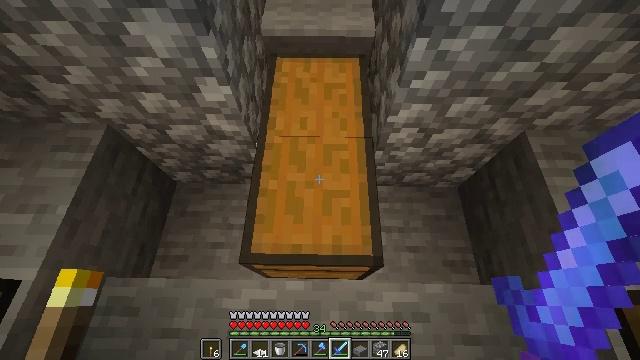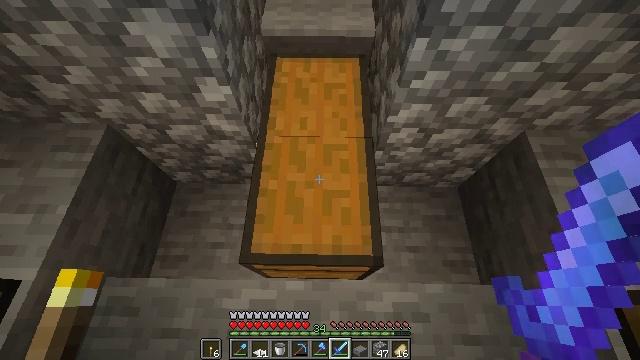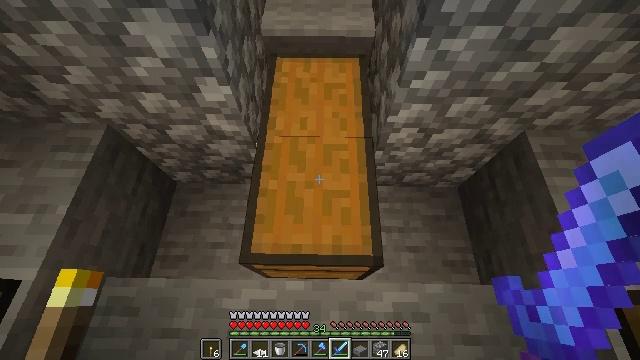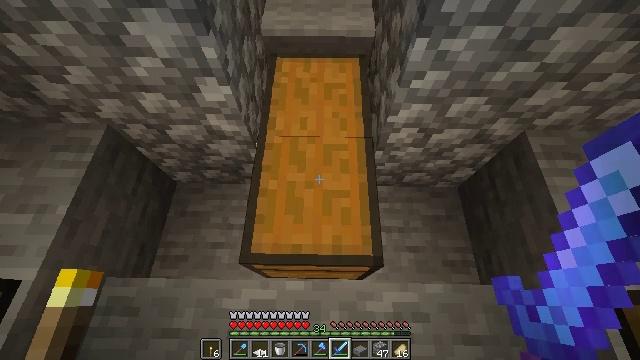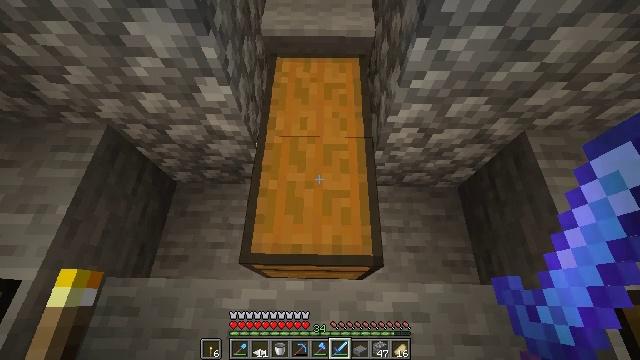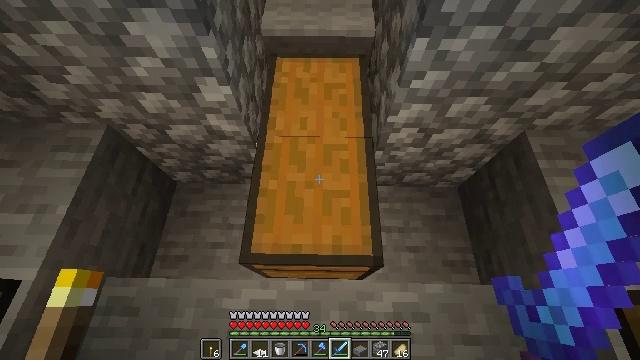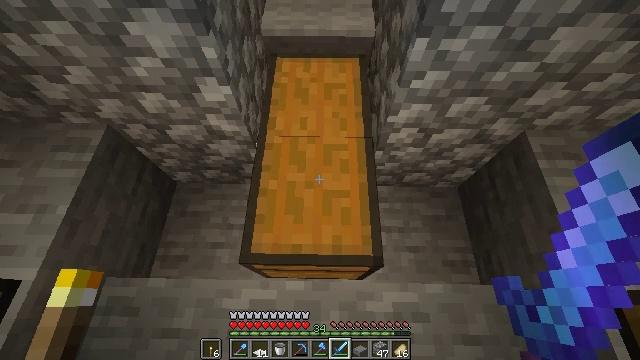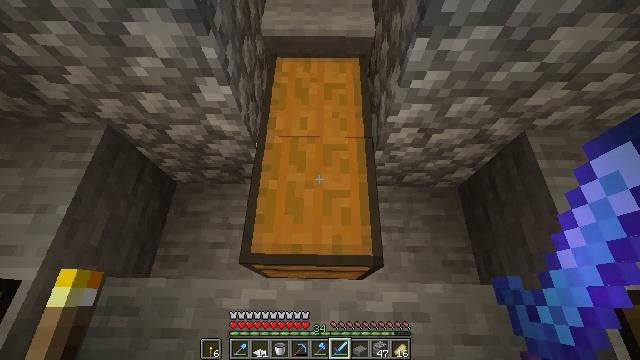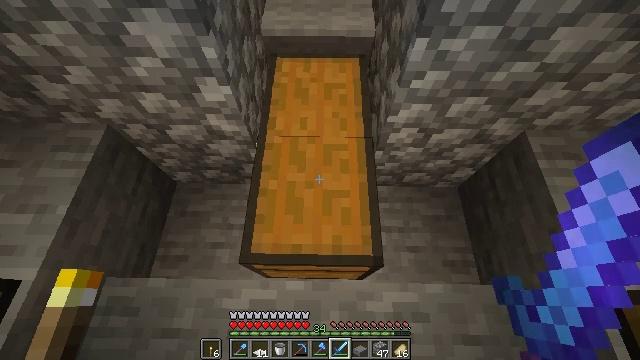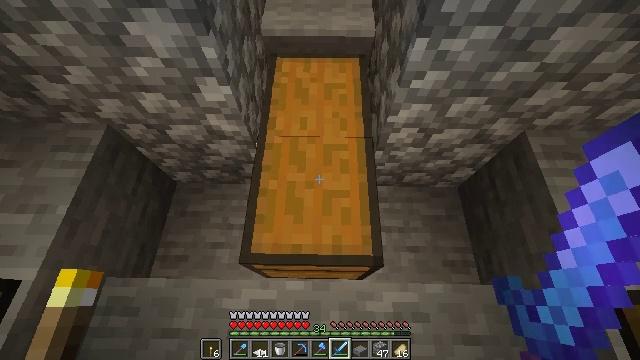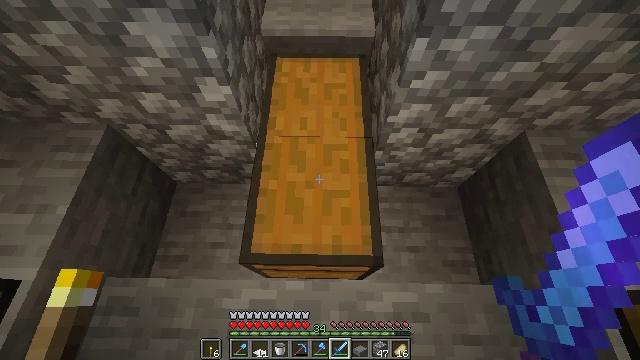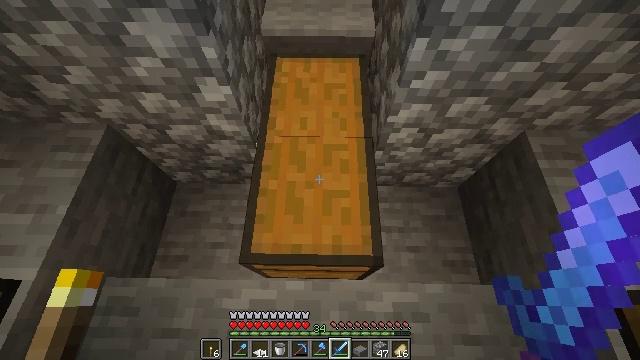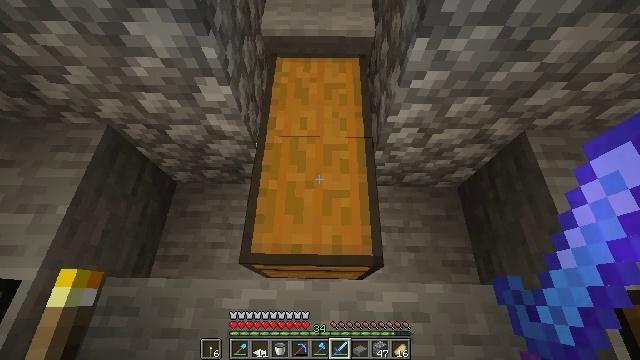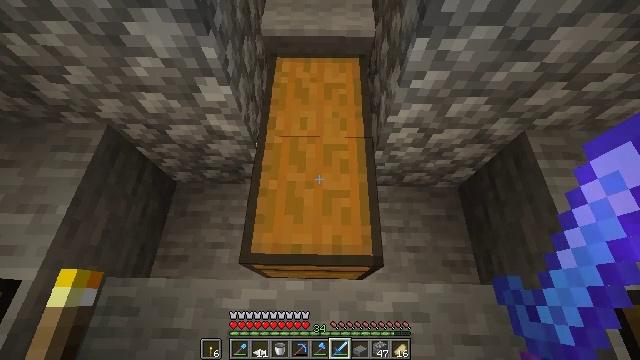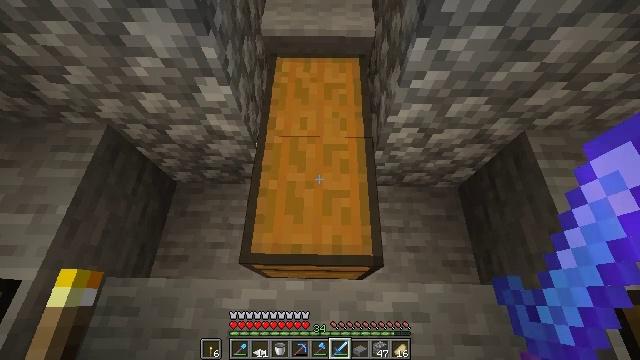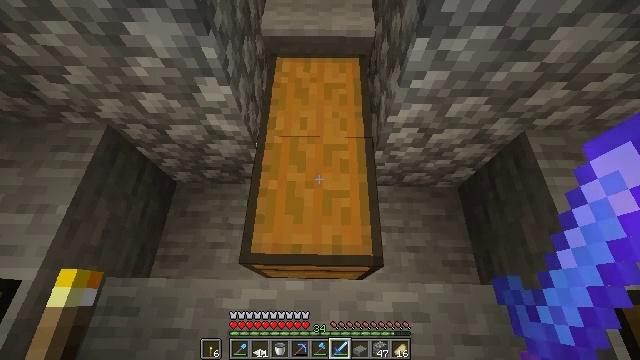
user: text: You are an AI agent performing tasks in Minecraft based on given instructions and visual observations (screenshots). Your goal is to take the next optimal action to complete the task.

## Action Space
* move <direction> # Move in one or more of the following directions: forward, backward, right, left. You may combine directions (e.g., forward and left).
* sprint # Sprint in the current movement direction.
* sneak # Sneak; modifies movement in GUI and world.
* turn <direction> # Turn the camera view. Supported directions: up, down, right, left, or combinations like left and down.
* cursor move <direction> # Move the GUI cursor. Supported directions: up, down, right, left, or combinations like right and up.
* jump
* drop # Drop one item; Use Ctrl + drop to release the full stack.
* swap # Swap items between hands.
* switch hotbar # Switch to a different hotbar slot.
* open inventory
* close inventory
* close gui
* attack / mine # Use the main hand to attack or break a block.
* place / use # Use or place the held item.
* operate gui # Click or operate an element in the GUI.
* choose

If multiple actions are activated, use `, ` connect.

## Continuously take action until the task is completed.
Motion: motion action
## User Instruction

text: Remove a diamond sword from the inventory.
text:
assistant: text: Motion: no_op
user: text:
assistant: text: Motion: no_op
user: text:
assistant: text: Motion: no_op
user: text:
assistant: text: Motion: no_op
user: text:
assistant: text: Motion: no_op
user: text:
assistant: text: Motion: no_op
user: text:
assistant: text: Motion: no_op
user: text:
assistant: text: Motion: no_op
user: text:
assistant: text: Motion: no_op
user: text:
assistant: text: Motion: no_op
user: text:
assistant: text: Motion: no_op
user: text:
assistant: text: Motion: no_op
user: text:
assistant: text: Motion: no_op
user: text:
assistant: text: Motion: no_op
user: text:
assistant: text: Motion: no_op
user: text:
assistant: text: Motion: no_op
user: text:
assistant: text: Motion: no_op
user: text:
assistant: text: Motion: no_op
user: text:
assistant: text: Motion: no_op
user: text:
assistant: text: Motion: no_op
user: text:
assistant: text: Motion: no_op
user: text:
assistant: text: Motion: no_op
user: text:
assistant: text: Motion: no_op
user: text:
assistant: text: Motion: no_op
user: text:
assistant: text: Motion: no_op
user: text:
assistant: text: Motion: no_op
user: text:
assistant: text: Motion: no_op
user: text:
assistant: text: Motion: no_op
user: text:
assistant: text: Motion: no_op
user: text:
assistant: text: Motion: no_op